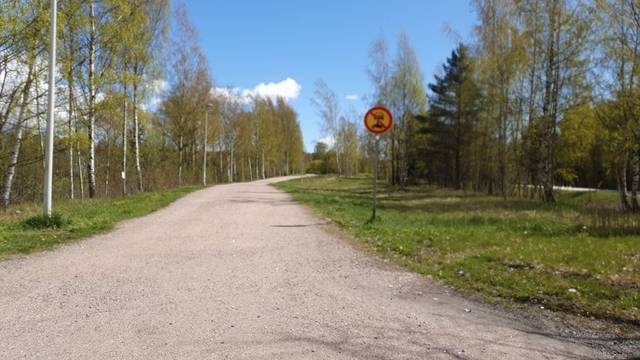
Region: Finland
Coordinates: 60.273, 24.876